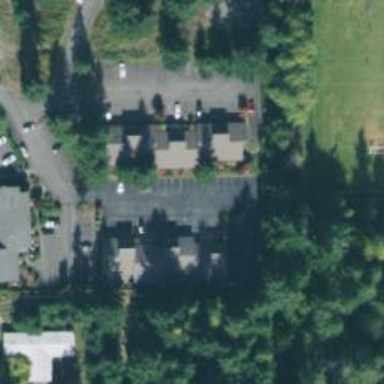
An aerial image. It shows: Healthcare clinic.